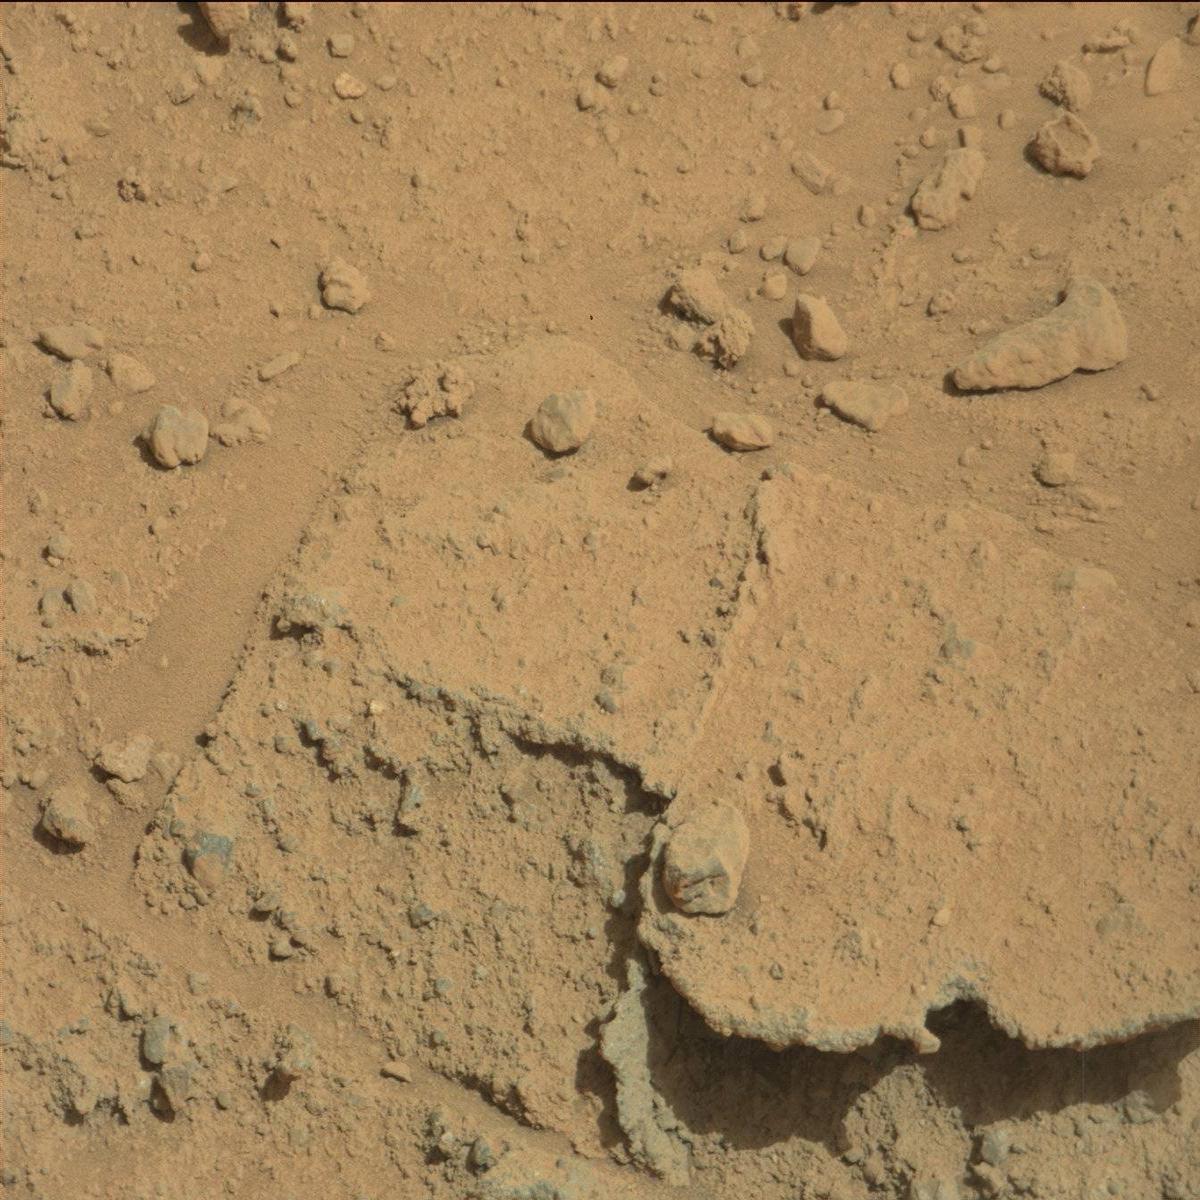
Terrain classes present: Bedrock, Rock, Sand / Soil